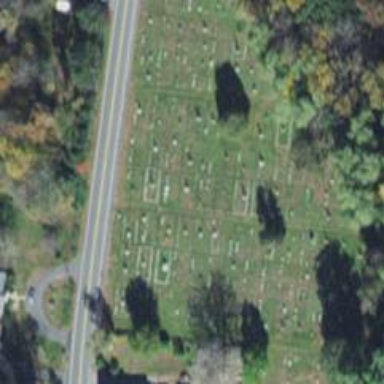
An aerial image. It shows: Cemetery.